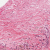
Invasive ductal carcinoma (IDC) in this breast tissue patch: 0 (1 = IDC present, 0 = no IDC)